Question:
Hi All,
In my iPhone Application when I run it on device showing these Error. So please tell me will these be the reason of App rejection?
Please tell me, why these errors are raising?
Here is Code i am using. Please take a look:
'''
NSMutableString* s = [[[NSMutableString alloc]init]autorelease];
[s appendString: @"<?xml version="1.0" encoding="utf-8"?>"];
[s appendFormat: @"<soap:Envelope xmlns:xsi="http://www.w3.org/2001/XMLSchema-instance" xmlns:xsd="http://www.w3.org/2001/XMLSchema" xmlns:soap="http://schemas.xmlsoap.org/soap/envelope/" xmlns="%@">", ns];
if(headers != nil && headers.count > 0) {
[s appendString: @"<soap:Header>"];
for(id key in [headers allKeys]) {
if([[headers objectForKey: key] isMemberOfClass: [SoapNil class]]) {
[s appendFormat: @"<%@ xsi:nil="true"/>", key];
} else {
[s appendString:[Soap serializeHeader:headers forKey:key]];
}
}
[s appendString: @"</soap:Header>"];
}
[s appendString: @"<soap:Body>"];
[s appendFormat: @"<%@>%@</%@>", method,[params stringByReplacingOccurrencesOfString:@"&" withString:@"&amp;"], method] ;
[s appendString: @"</soap:Body>"];
[s appendString: @"</soap:Envelope>"];
return s;
'''
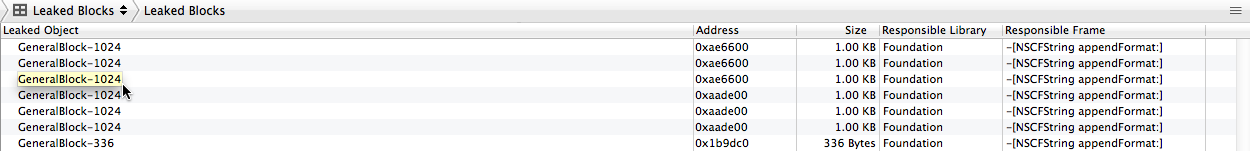
Answer: '''
NSMutableString* s = [[[NSMutableString alloc]init]autorelease];
[s appendString: @"<?xml version="1.0" encoding="utf-8"?>"];
[s appendFormat: @"<soap:Envelope xmlns:xsi="http://www.w3.org/2001/XMLSchema-instance" xmlns:xsd="http://www.w3.org/2001/XMLSchema" xmlns:soap="http://schemas.xmlsoap.org/soap/envelope/" xmlns="%@">", ns];
if(headers != nil && headers.count > 0) {
[s appendString: @"<soap:Header>"];
for(id key in [headers allKeys]) {
if([[headers objectForKey: key] isMemberOfClass: [SoapNil class]]) {
[s appendFormat: @"<%@ xsi:nil="true"/>", key];
} else {
[s appendString:[Soap serializeHeader:headers forKey:key]];
}
}
[s appendString: @"</soap:Header>"];
}
[s appendString: @"<soap:Body>"];
[s appendFormat: @"<%@>%@</%@>", method,[params stringByReplacingOccurrencesOfString:@"&" withString:@"&amp;"], method] ;
[s appendString: @"</soap:Body>"];
[s appendString: @"</soap:Envelope>"];
return s;
'''
Here is Code i am using. Please take a look.